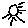
Label: sun